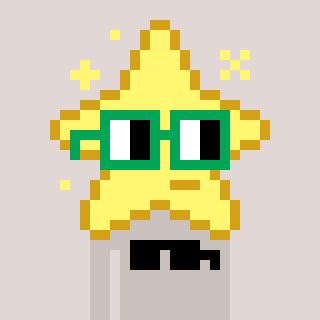
a pixel art character with square green glasses, a star-shaped head and a foggrey-colored body on a warm background